Question: I'd like to create a gallery where only one image is visible and when the user clicks that image, the fancy box gallery shows up. However, the fancy box arrows/exit button aren't showing up.
Here's my code:
HTML Header (I've downloaded the source code from their website), and all of them do load correctly when I click the links in the source code.
'''
<script type='text/javascript' src = 'jquery-1.11.0.min.js'> </script>
<script type='text/javascript' src = 'jquery.fancybox.js'> </script>
<script type='text/javascript' src = 'jquery.fancybox.pack.js'> </script>
<link rel='stylesheet' type='text/css' href='jquery.fancybox.css' />
<script type='text/javascript' src = 'jquery-scripts.js'> </script>
'''
jQuery in jquery-scripts:
'''
$( document ).ready(function() {
$(".gallery").fancybox();
});
'''
HTML of images:
'''
<a class="gallery" rel='g1' href="images/PastedGraphic-13.png"><img src="images/PastedGraphic-13.png" width="200px" alt=""/></a>
<div class = "hidden">
<a class="gallery" rel='g1' href="images/PastedGraphic-2.png"><img src="images/PastedGraphic-2.png" alt=""/></a>
<a class="gallery" rel='g1' href="images/PastedGraphic-1.png"><img src="images/PastedGraphic-1.png" alt=""/></a>
</div>
'''
What am I doing wrong?
Thanks!
Edit:
This is my directory. I just copied and pasted everything over.

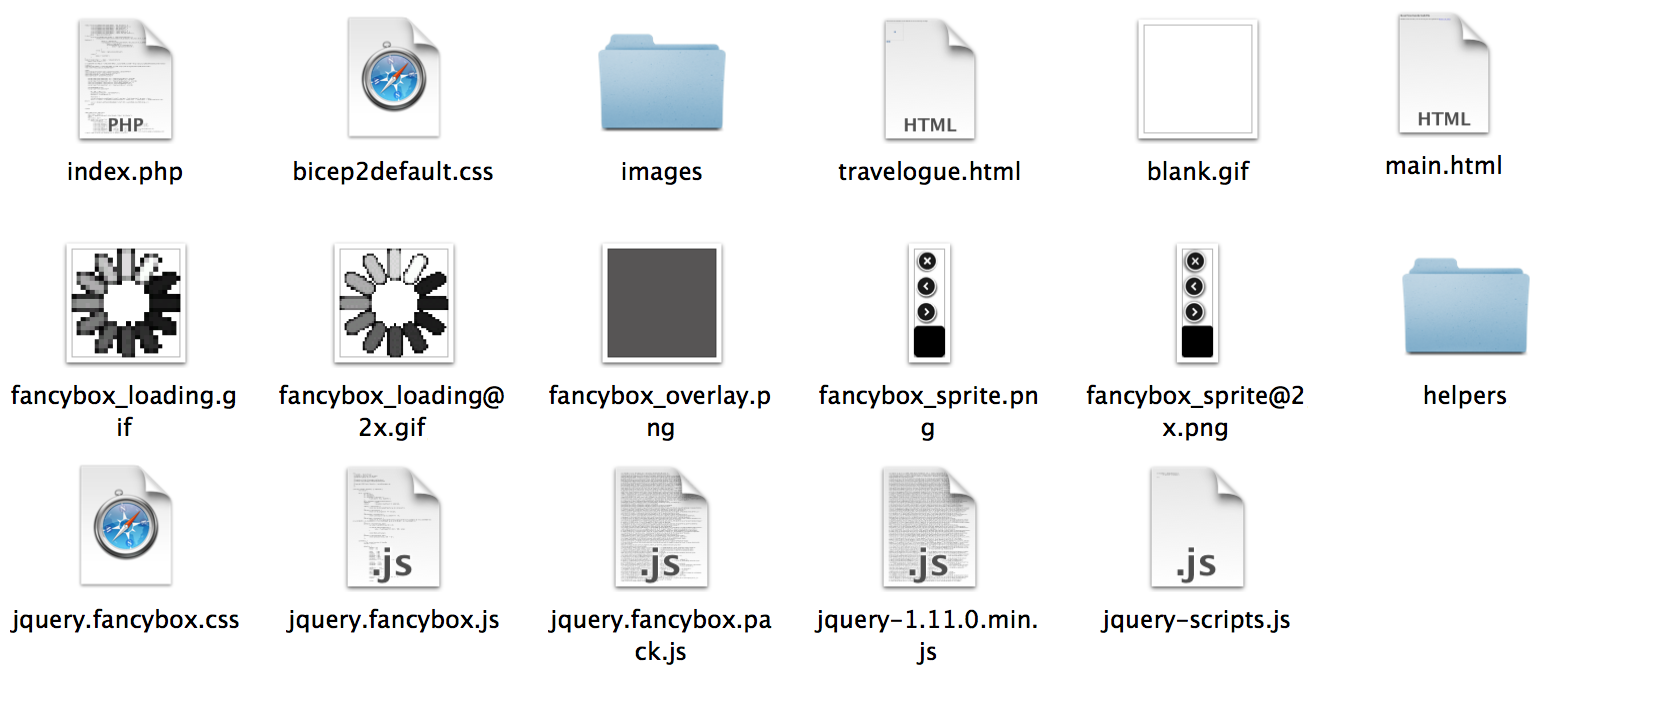
Answer: This is a problem that has to do with the php code I have at the top of the script. When I remove the php code, it works just fine.
I'll be looking for how to run both the php and $(document).ready() function in the same script.